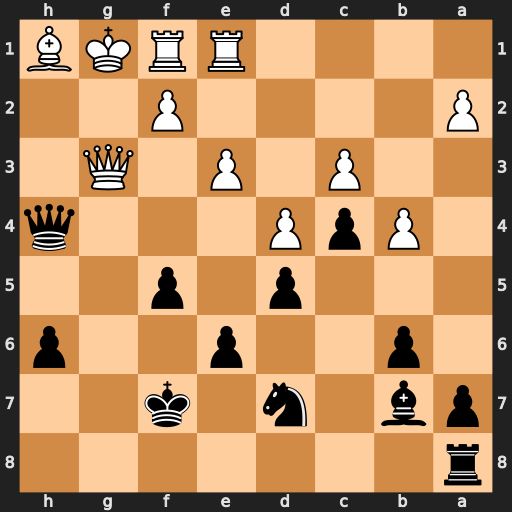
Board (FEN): r7/pb1n1k2/1p2p2p/3p1p2/1PpP3q/2P1P1Q1/P4P2/4RRKB
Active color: b
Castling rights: -
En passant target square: -
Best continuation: Rg8 Qxg8+ Kxg8